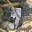
Label: 9